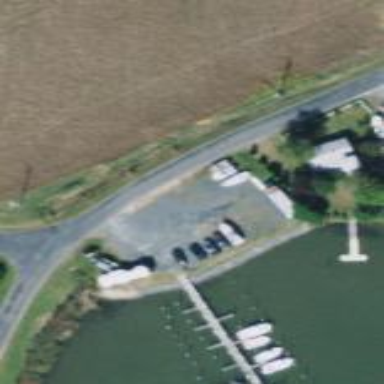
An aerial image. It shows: Boat storage facility.